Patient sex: M
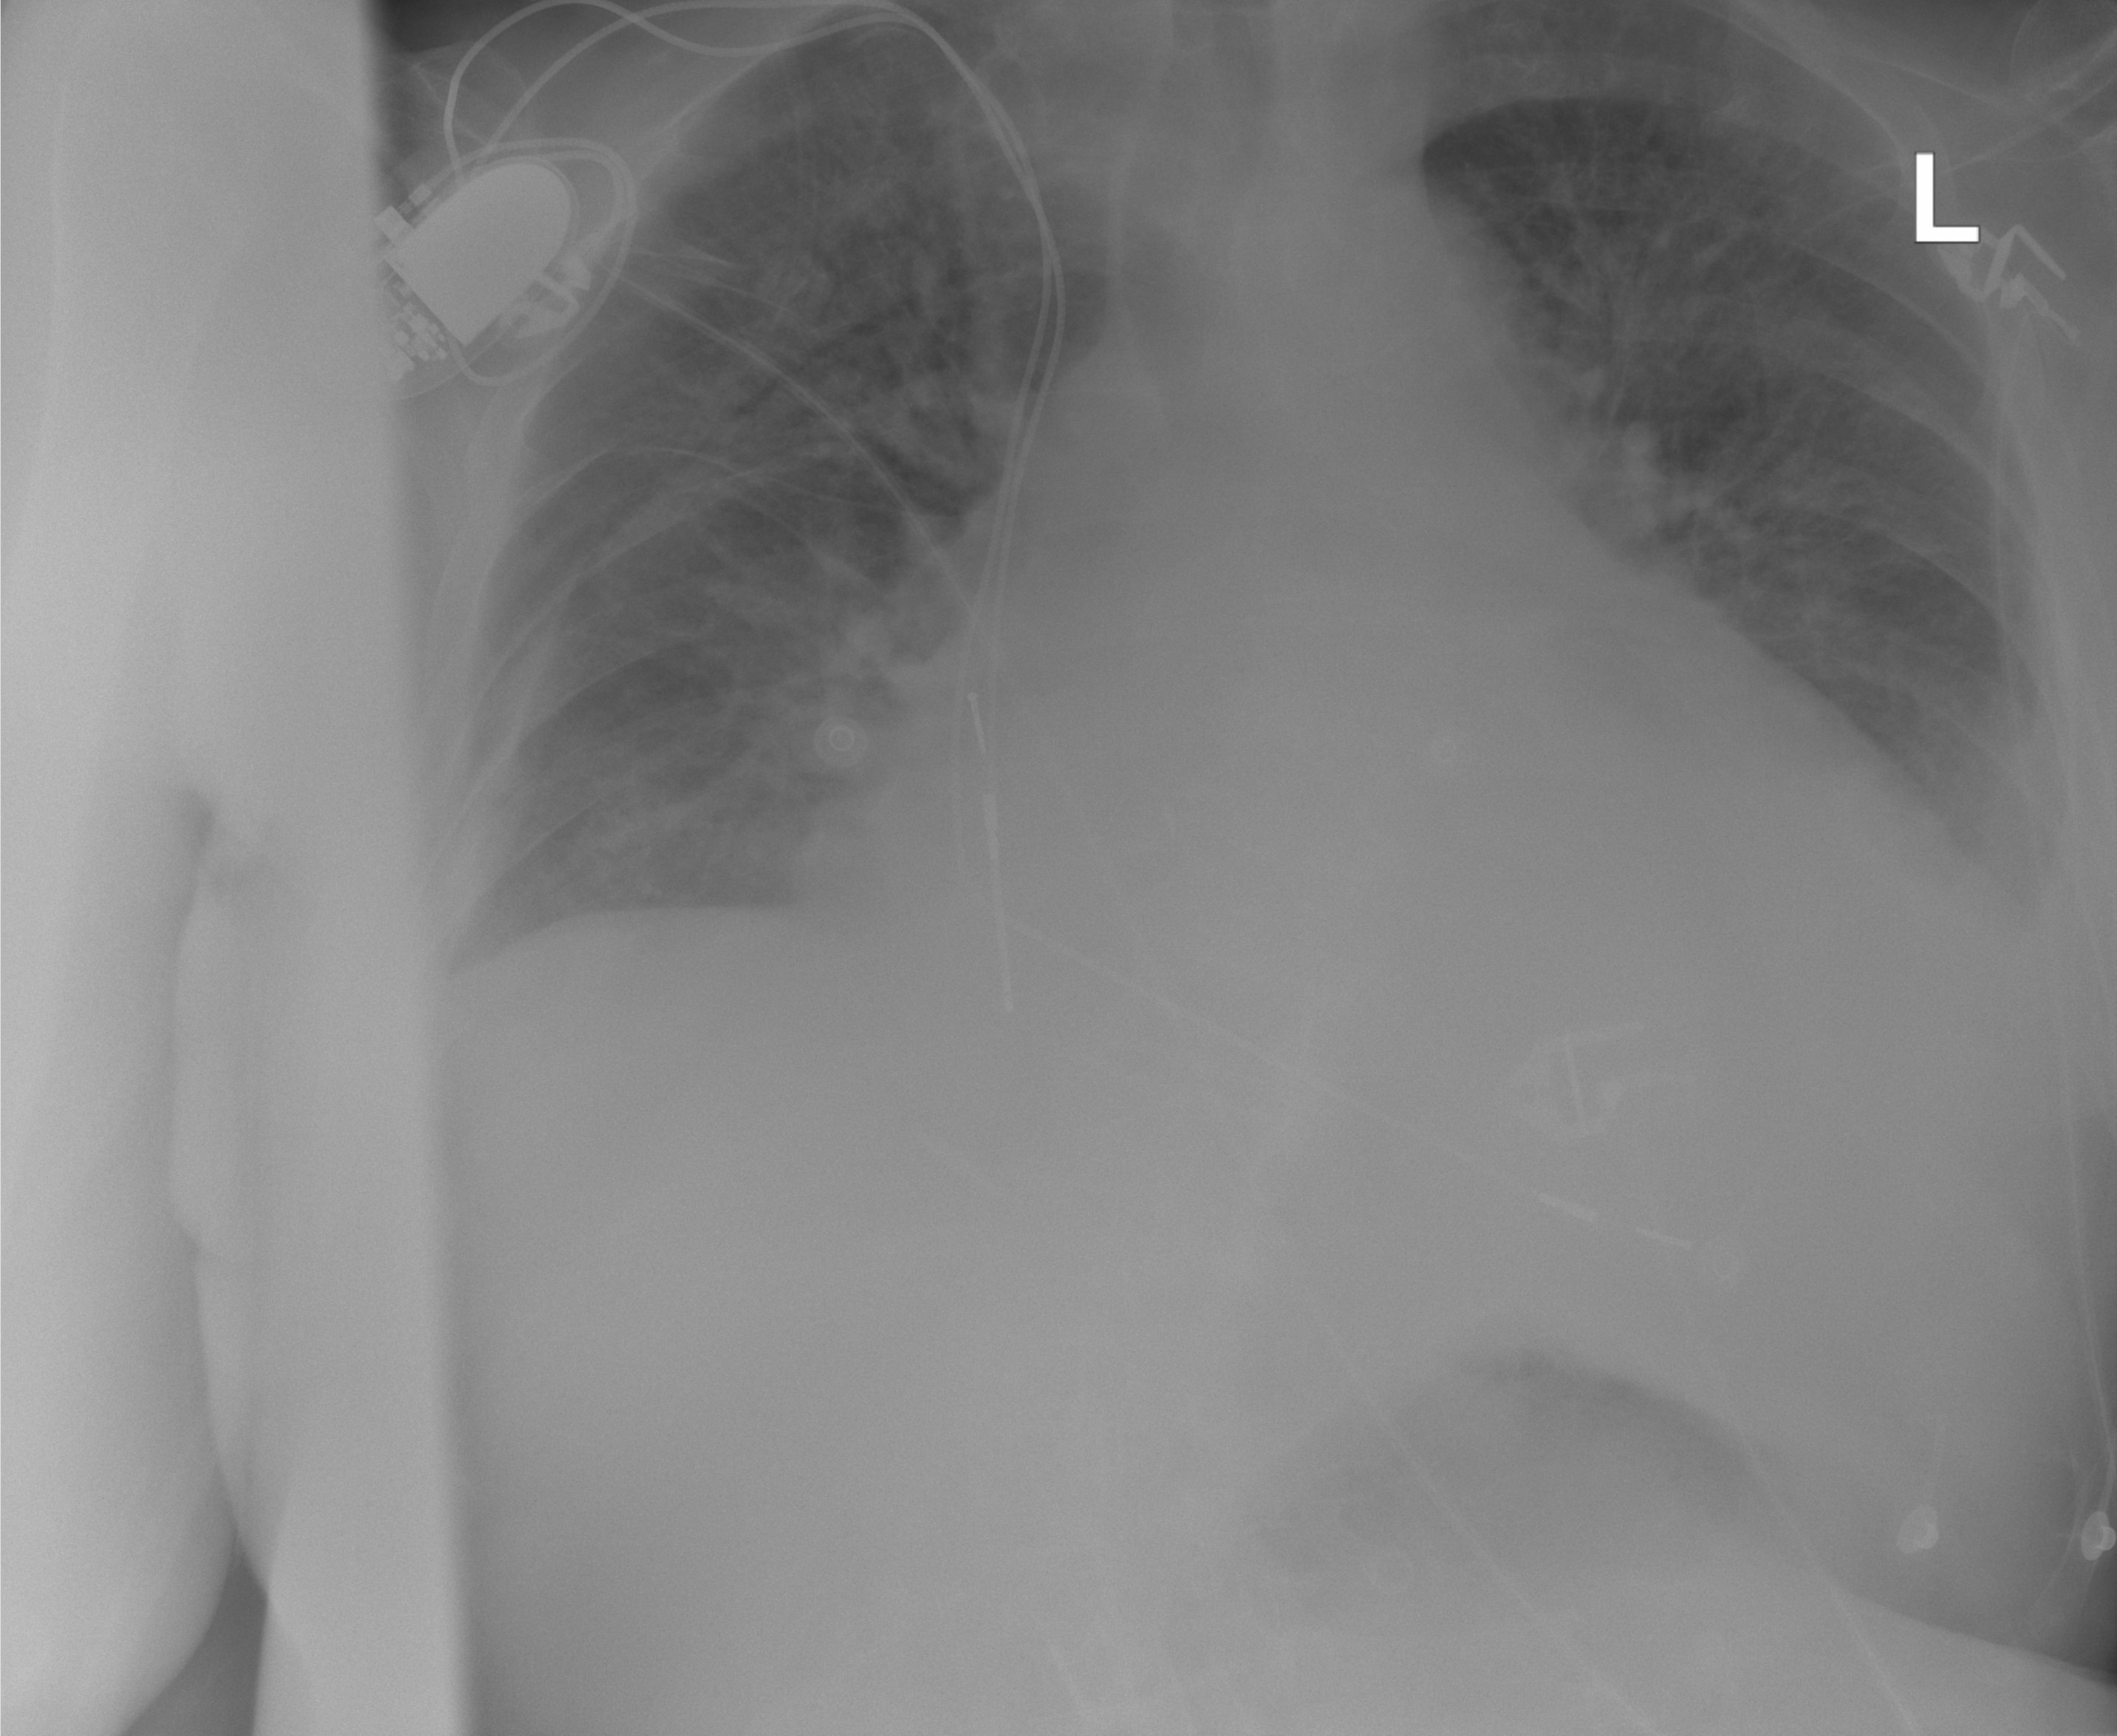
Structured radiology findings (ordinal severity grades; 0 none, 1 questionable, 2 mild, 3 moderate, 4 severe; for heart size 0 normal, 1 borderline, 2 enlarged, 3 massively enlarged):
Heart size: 3
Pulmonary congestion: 2
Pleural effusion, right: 2
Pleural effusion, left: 2
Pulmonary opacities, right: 0
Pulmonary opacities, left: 0
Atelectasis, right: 2
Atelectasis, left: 2